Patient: sex F, age 65
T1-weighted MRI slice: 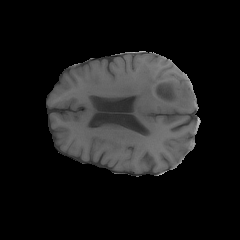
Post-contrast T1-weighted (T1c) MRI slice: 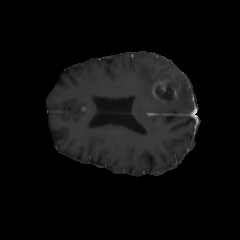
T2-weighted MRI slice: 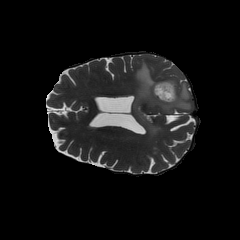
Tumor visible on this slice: yes
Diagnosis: Glioblastoma, IDH-wildtype
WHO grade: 4